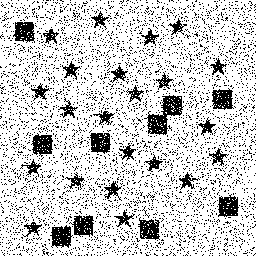
Squares: 10
Triangles: 0
Stars: 22
Total shapes: 32